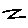
Label: zigzag